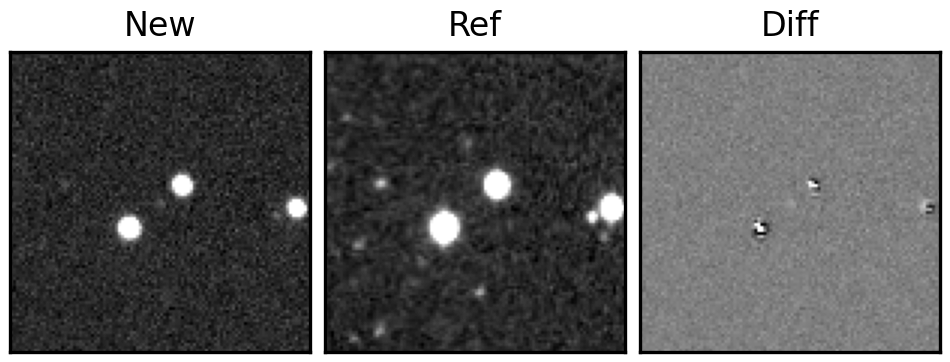
Label: real